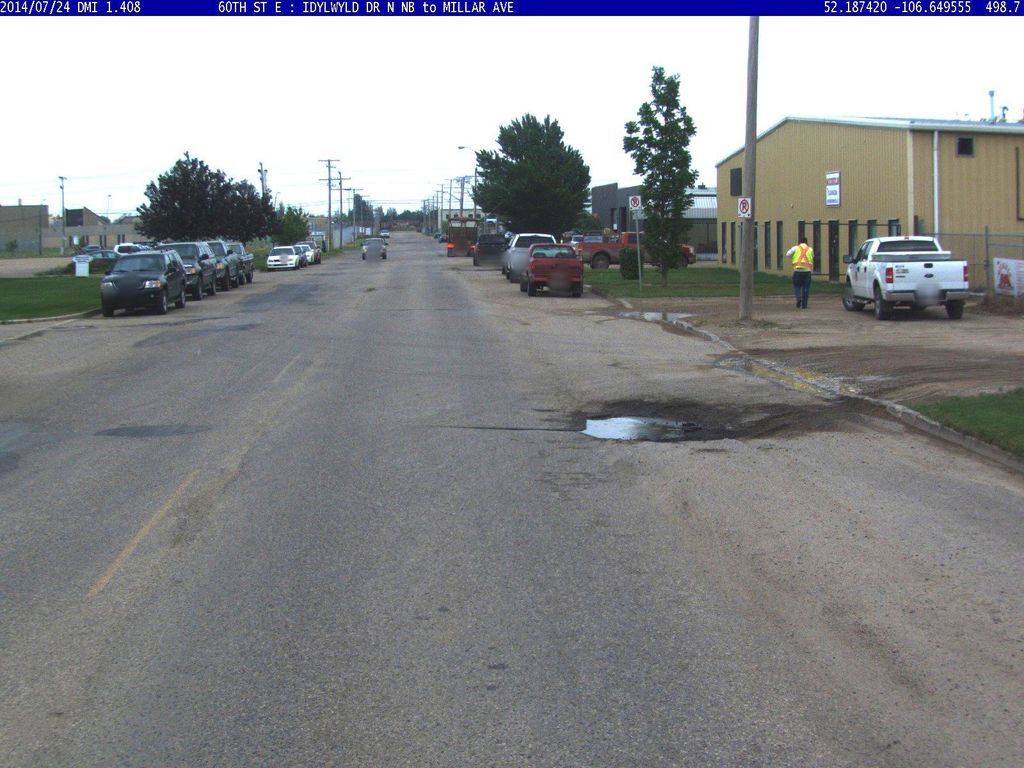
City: saskatoon